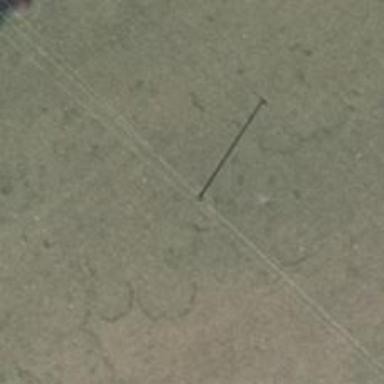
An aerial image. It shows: Minor power line with 3 cables.